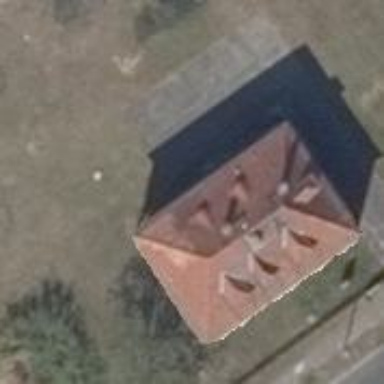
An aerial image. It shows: Hipped roof apartment building.